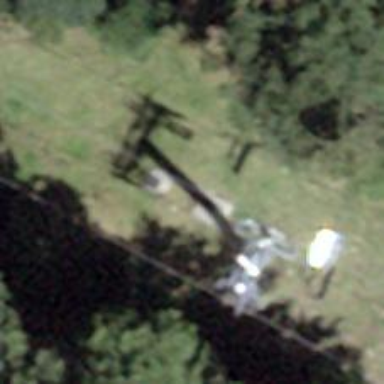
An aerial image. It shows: Pylon used for aerialway.